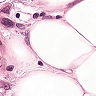
Metastatic tissue present: yes